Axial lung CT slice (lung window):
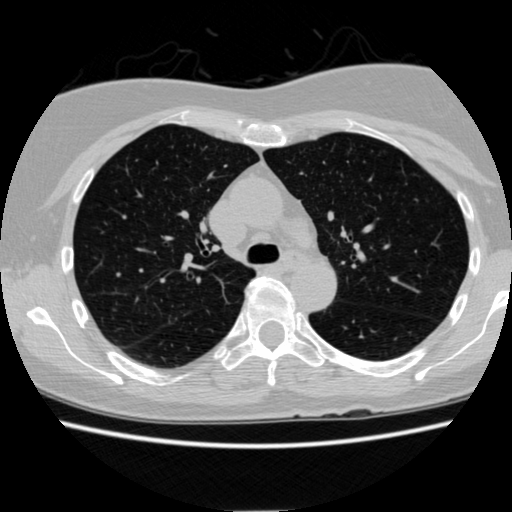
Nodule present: no